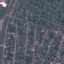
Land use / land cover class: Residential